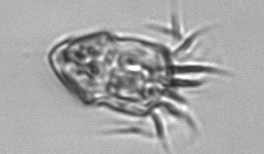
Label: Strombidium_inclinatum